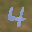
Label: 4